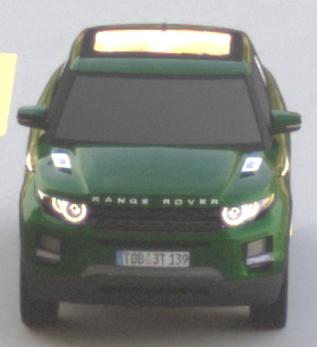
Make: Land Rover
Model: Range Rover Evoque 2.0 Si4
Detailed model: Range Rover Evoque (I)
Model produced from: 2011/08
Model produced until: 2013/11
Doors: 5
Color: green
Road condition: dry road
Daytime: morning or afternoon
Contrast: medium contrast